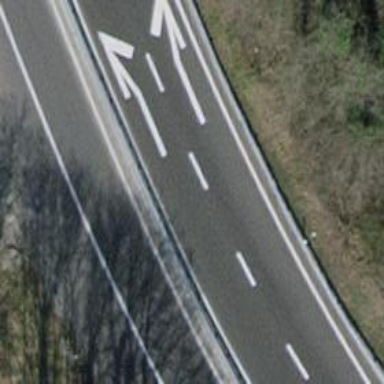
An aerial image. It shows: Asphalt motorway link.